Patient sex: F
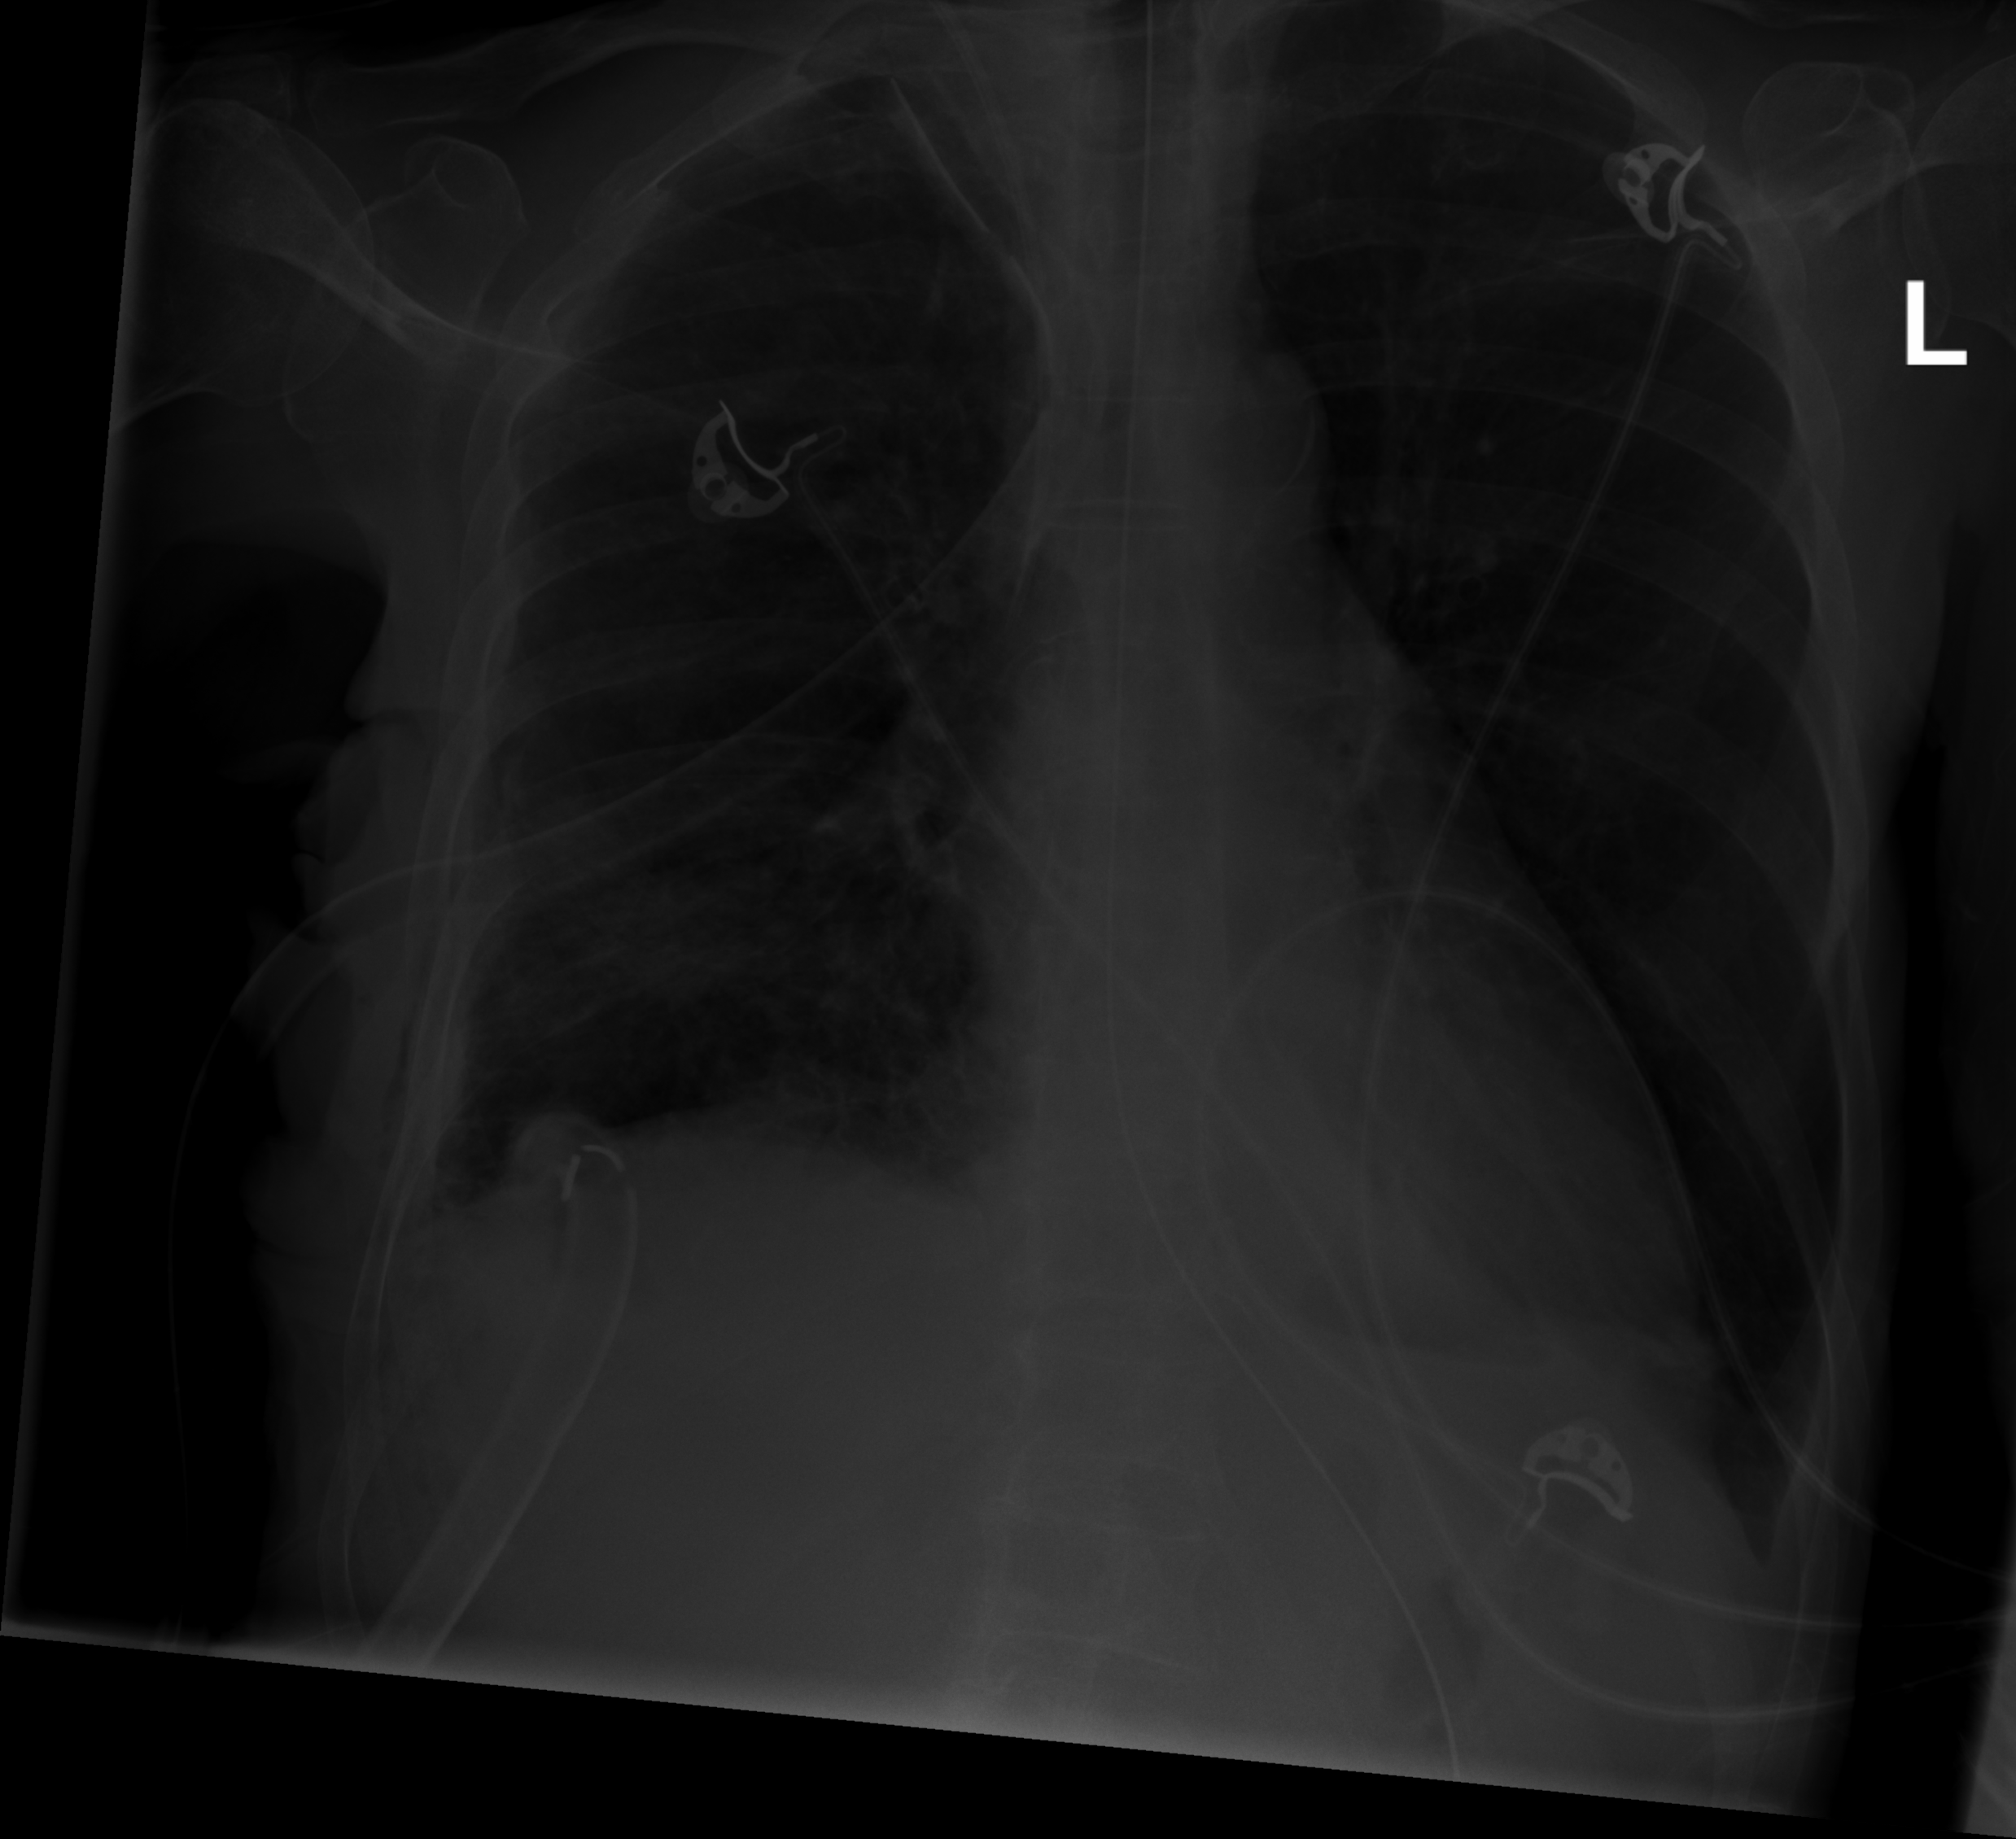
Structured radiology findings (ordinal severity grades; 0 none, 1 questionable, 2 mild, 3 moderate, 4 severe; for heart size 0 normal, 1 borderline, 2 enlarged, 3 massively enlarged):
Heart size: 0
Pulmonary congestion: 0
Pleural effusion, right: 0
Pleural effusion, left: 0
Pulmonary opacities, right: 0
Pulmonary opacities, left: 0
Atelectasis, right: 2
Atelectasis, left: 0